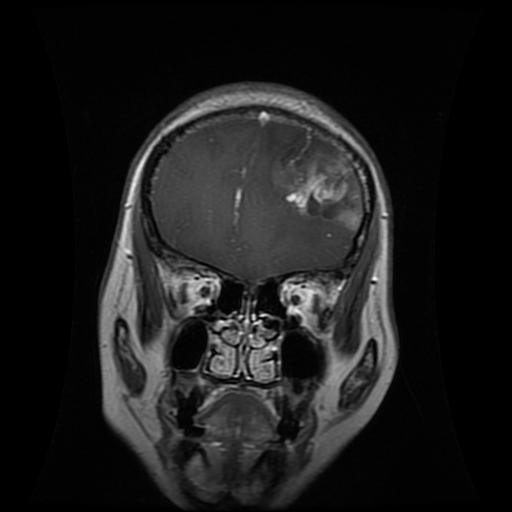
Label: glioma